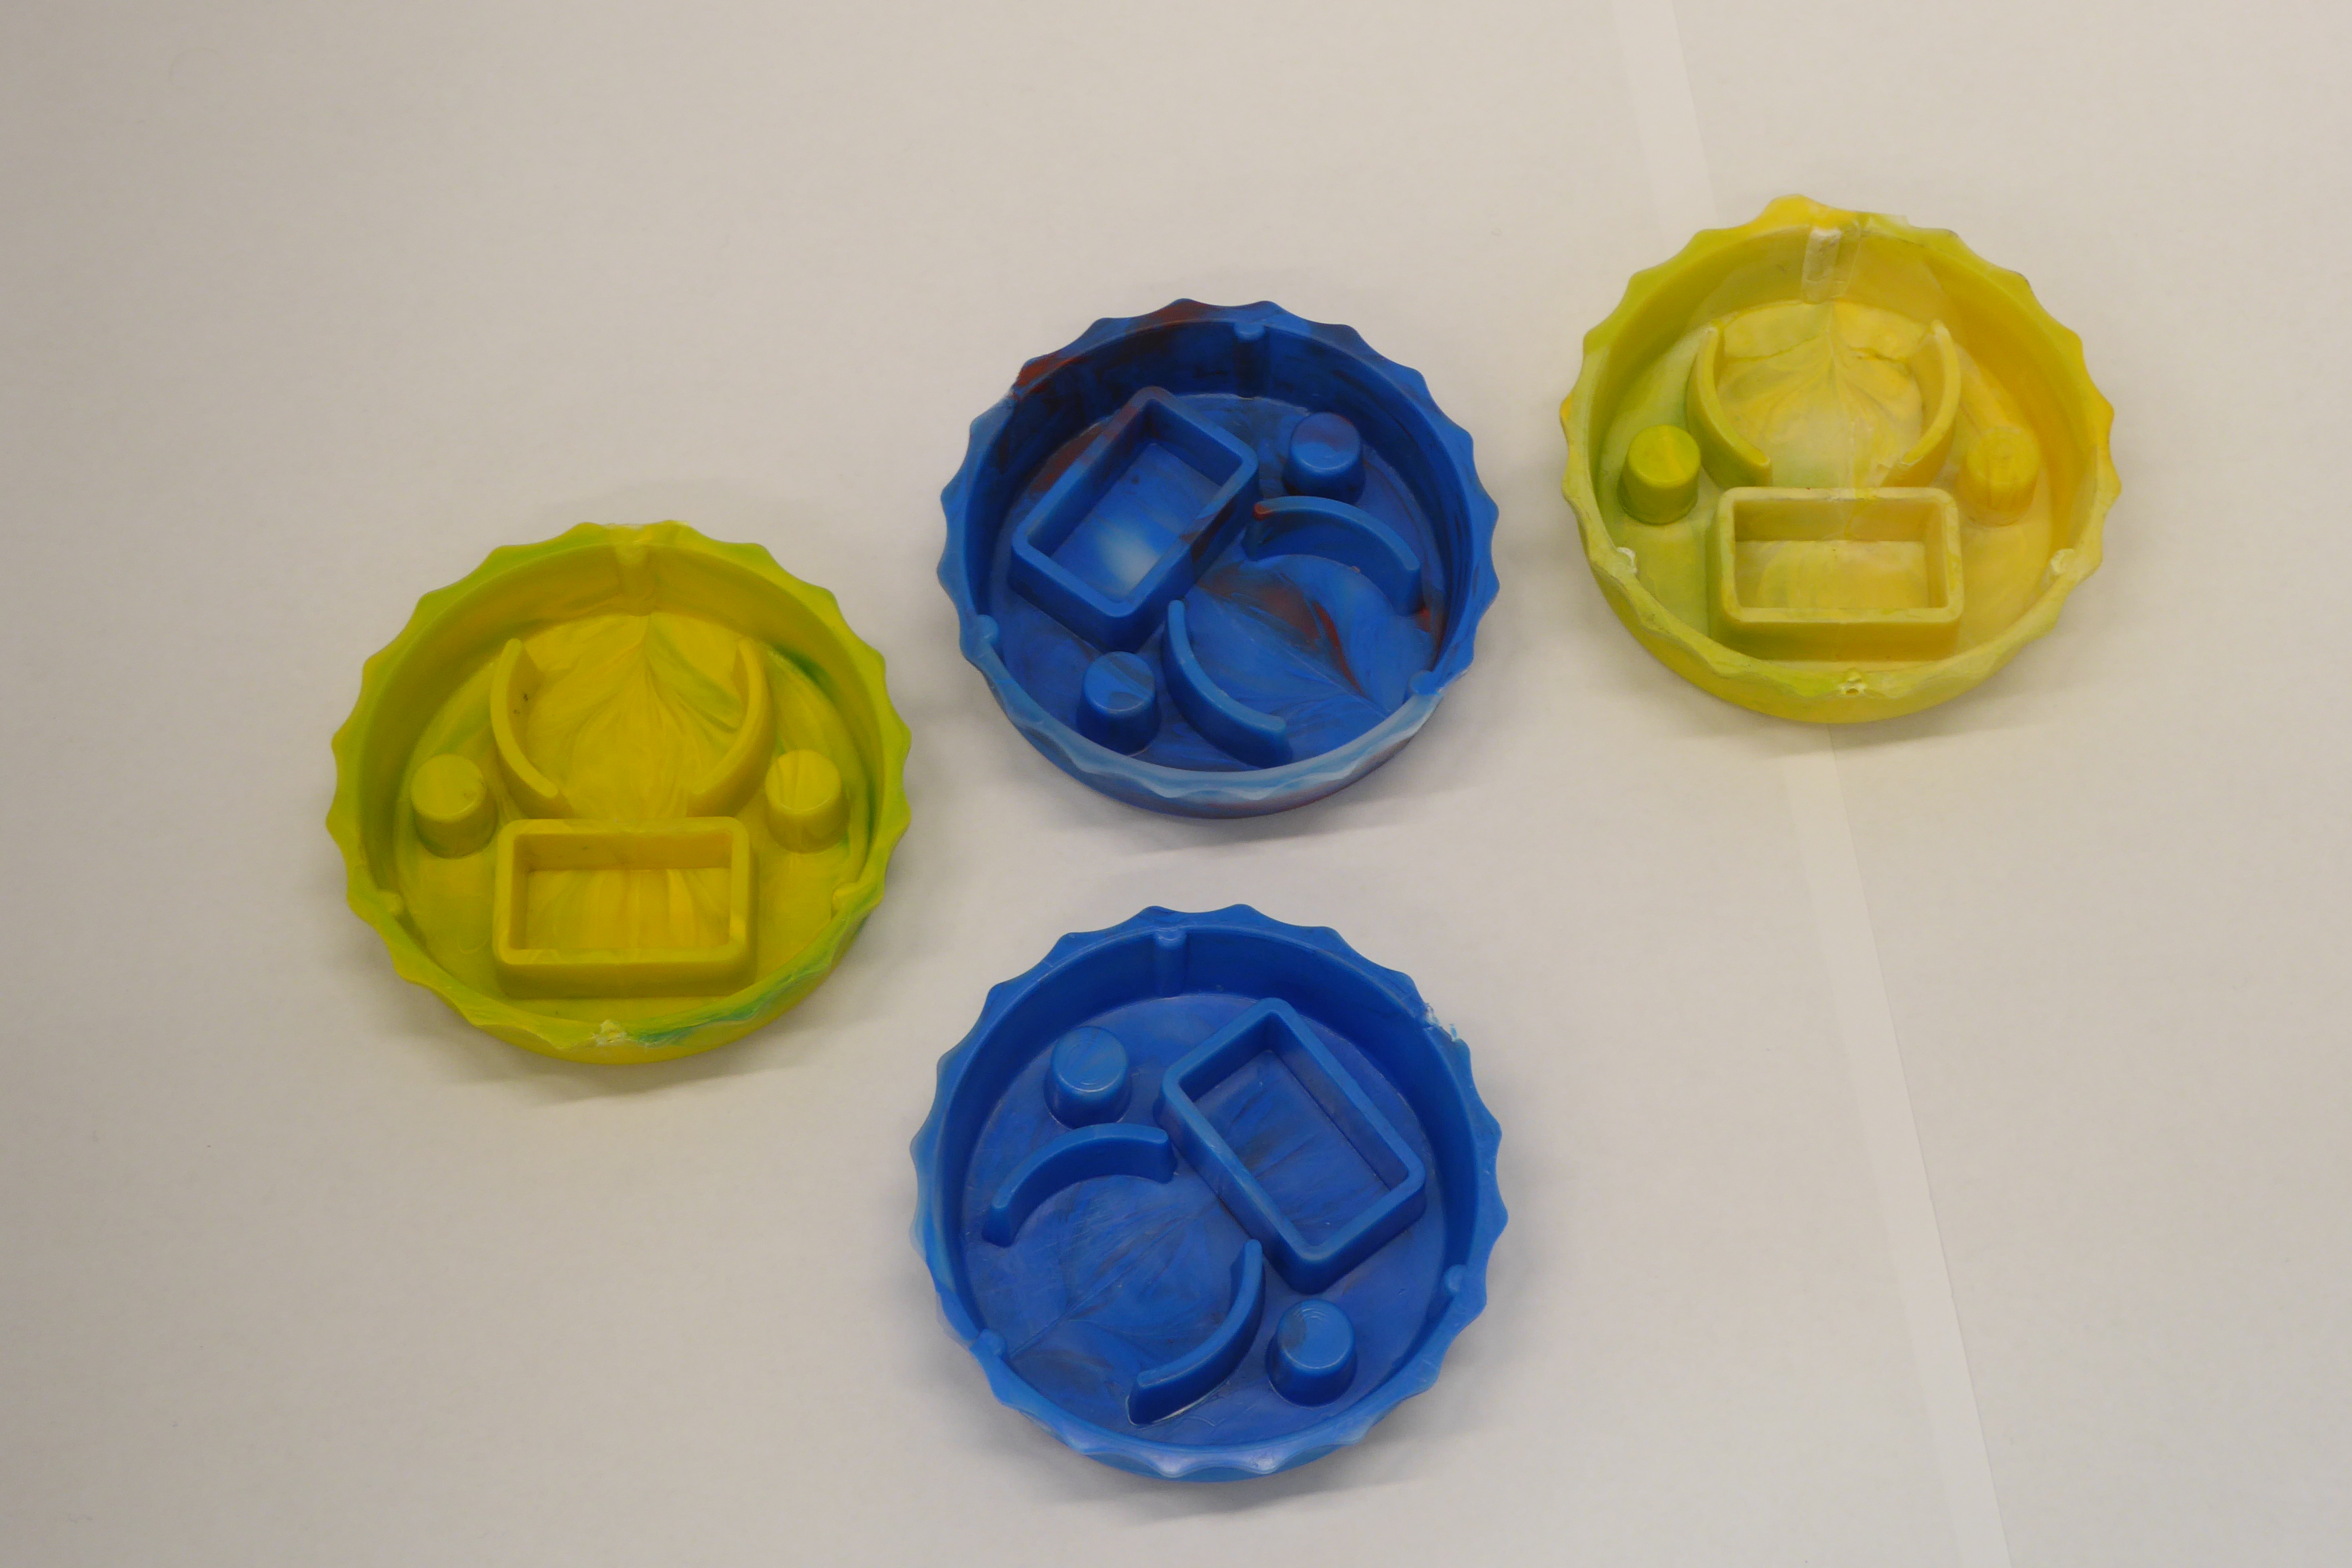
Label: Bottle Opener - Cover